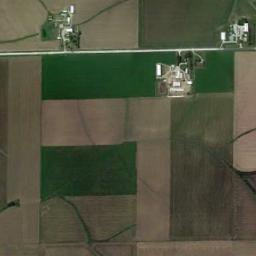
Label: rectangular_farmland